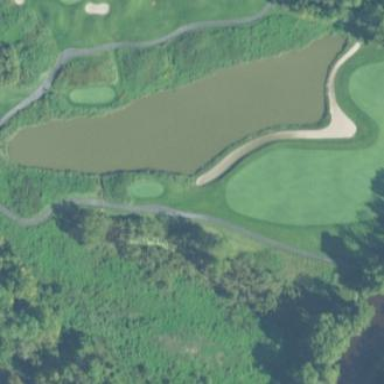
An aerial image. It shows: Sand bunker on golf course.